Field crop: maize
Growth stage: 2
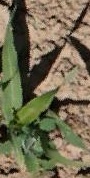
Species: maize